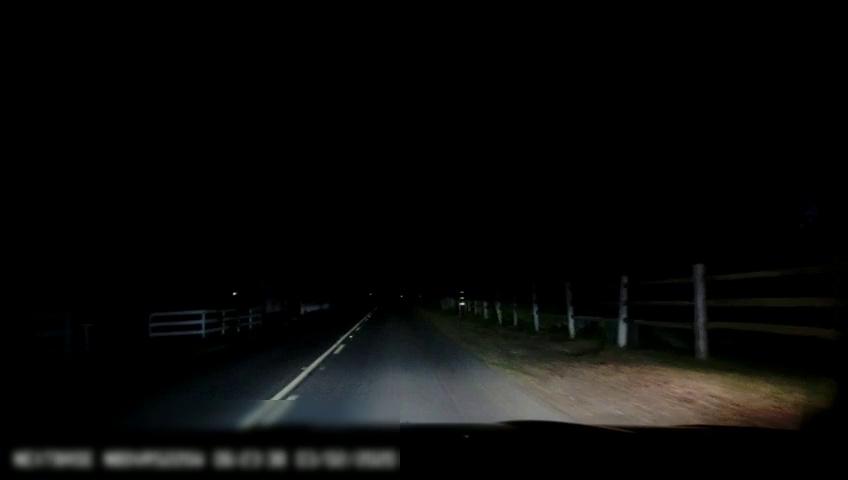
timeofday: Night
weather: Other
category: Drivable Space
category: Lanes | Current Lane
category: Lanes | Alternate Lane